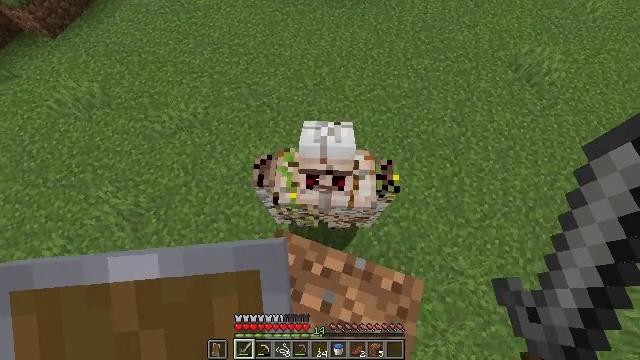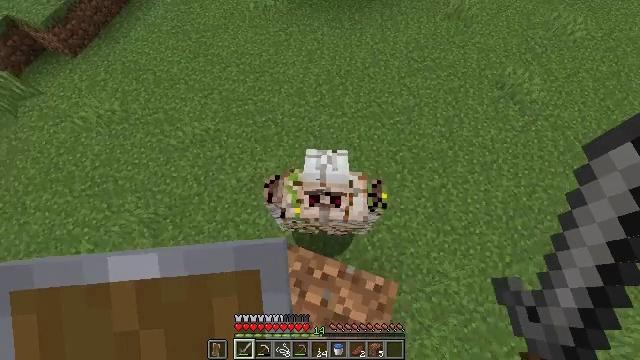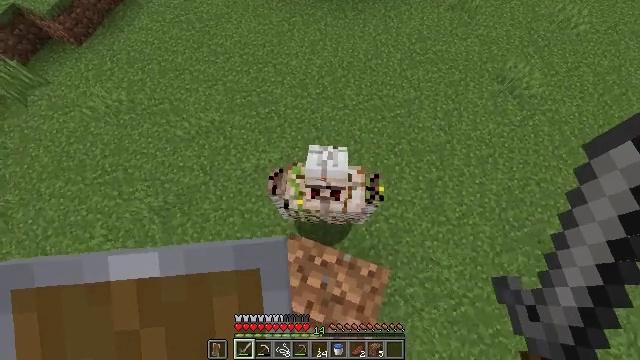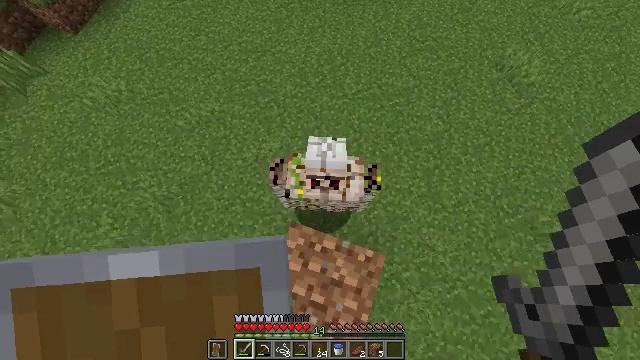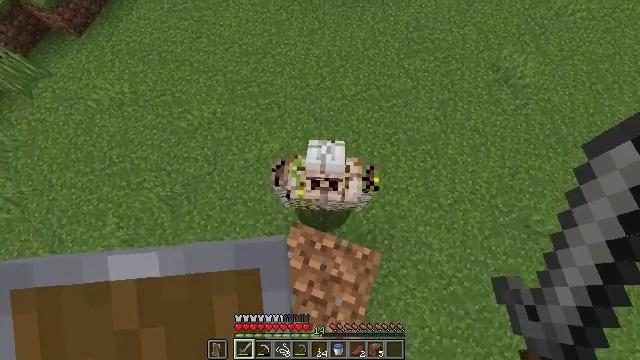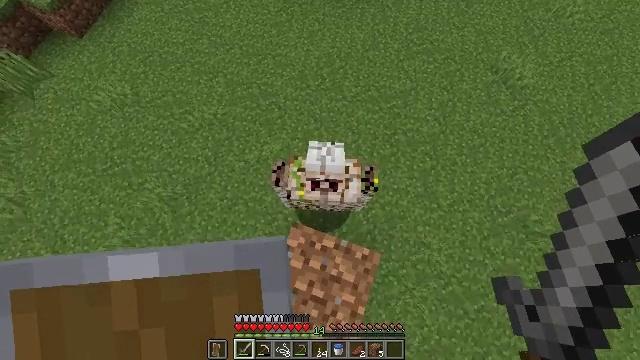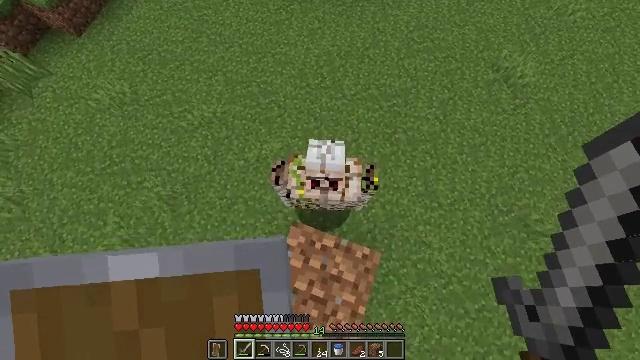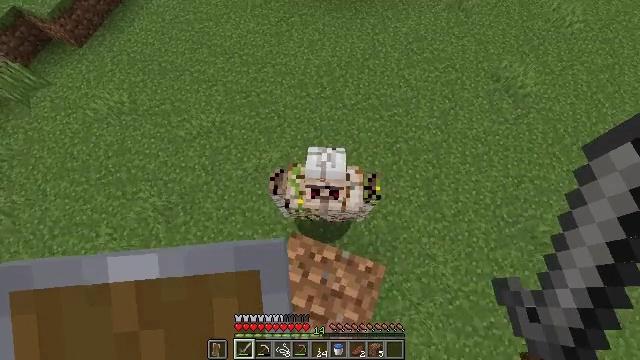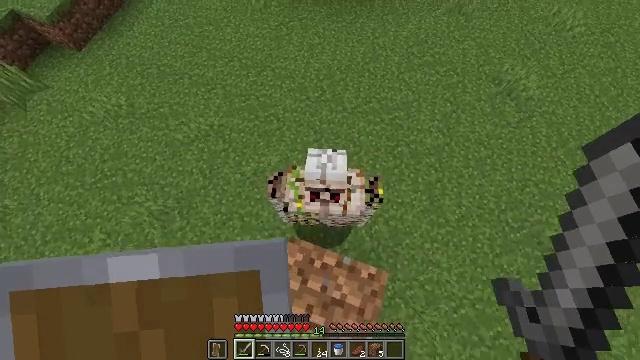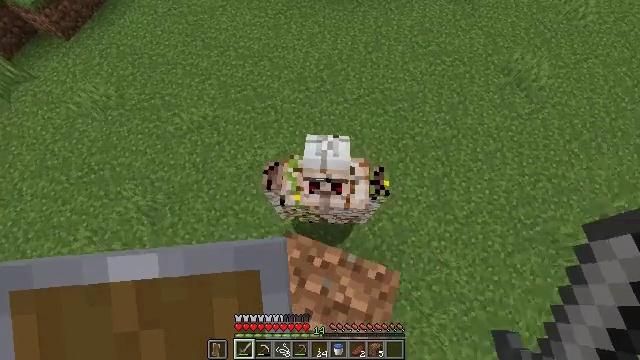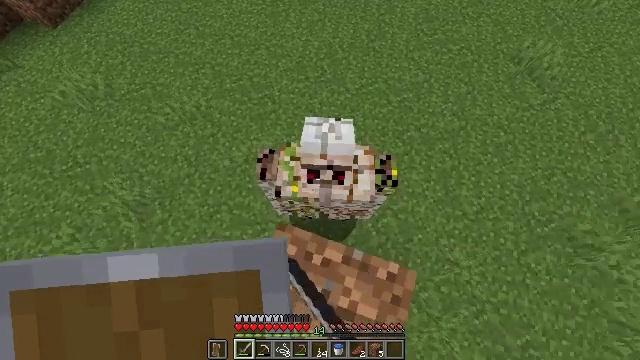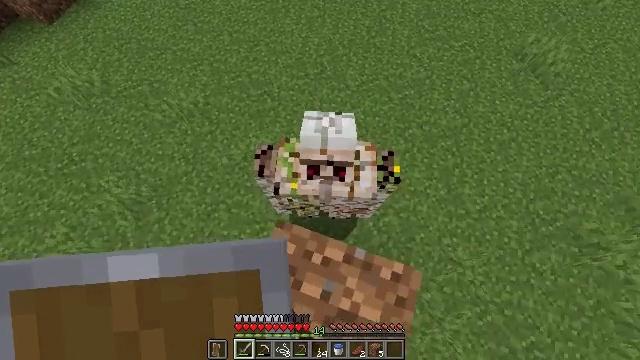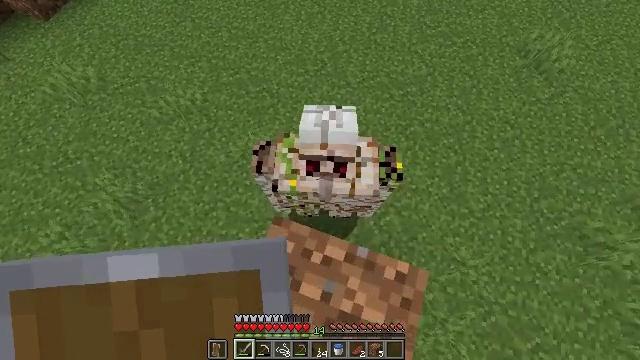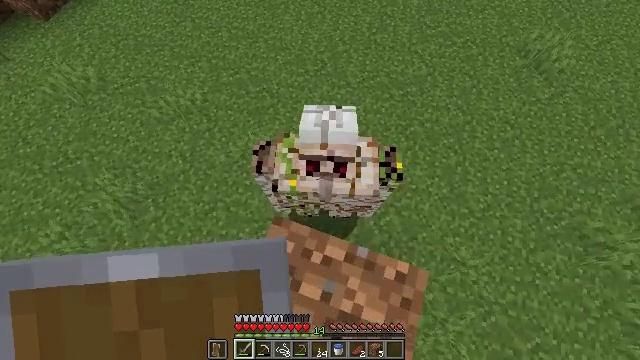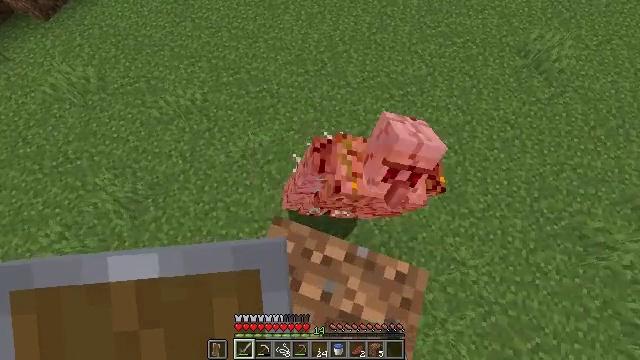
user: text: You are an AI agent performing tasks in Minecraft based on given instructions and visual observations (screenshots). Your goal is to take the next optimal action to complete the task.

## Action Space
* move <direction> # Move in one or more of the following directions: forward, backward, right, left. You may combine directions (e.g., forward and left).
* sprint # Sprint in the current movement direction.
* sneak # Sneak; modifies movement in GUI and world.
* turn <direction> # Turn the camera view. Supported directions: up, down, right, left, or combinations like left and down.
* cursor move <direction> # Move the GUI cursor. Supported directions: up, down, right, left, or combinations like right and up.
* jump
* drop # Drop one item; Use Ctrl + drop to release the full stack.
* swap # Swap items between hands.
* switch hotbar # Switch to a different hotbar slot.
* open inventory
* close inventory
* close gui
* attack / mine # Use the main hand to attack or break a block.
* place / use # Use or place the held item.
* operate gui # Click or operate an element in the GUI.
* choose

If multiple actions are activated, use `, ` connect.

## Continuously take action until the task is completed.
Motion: motion action
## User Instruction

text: Combat the iron golem.
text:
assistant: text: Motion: jump
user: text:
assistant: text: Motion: turn down, jump
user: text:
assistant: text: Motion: turn down
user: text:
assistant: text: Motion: no_op
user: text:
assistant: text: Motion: no_op
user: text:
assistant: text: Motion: no_op
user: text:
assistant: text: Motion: turn up
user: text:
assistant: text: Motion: turn up
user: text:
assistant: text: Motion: attack / mine
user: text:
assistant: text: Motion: attack / mine
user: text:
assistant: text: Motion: attack / mine
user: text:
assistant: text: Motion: no_op
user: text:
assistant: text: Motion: no_op
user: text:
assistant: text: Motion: no_op
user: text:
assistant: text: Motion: no_op